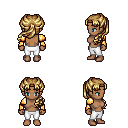
a pixel art fantasy rpg character, female body template, human, dark skin, gold arm armor, white pants, blonde princess hairstyle, four views (front, back, left, right), 2x2 character sprite sheet, small pixel art, hard edges, no anti-aliasing